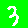
Digit: 3